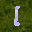
Label: 1